Question: I'm using <URL>, and trying to customize the pagination buttons by putting numbers in the circles. I ended up making a sprite with 4 circles to do this.
It's currently working for the 1 button, but I'm unsure on how to make numbers 2-4 show up. <URL>. I think I'm stuck logically at this point. Any suggestions would be great.
'''
.slidesjs-pagination li a {
display: block;
width: 102px;
height: 0;
padding-top: 102px;
background-image: url(img/buttons.png);
background-position: 0 0;
float: left;
overflow: hidden;
}
.slidesjs-pagination li a.active,
.slidesjs-pagination li a:hover.active {
background-position: 0 -102px;
}
.slidesjs-pagination li a:hover {
background-position: 0 -204px;
}
/* Don't worry much about this jQuery, I found it in the plugin, it seems to be
producing the number based on how many images there are. Although this isn't what
I want to do anymore, since I know I have 4 images. */
if (this.options.pagination.active) {
i = e("<ul>", {
"class": "slidesjs-pagination"
}).appendTo(n);
e.each(new Array(this.data.total), function (t) {
var n, r;
n = e("<li>", {
"class": "slidesjs-pagination-item"
}).appendTo(i);
r = e("<a>", {
href: "#",
"data-slidesjs-item": t,
html: t + 1
}).appendTo(n);
return r.click(function (t) {
t.preventDefault();
a.stop(!0);
return a.goto(e(t.currentTarget).attr("data-slidesjs-item") * 1 + 1)
})
})
}
'''
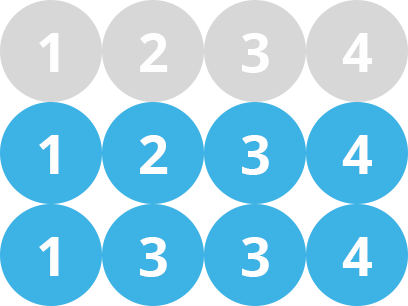
Answer: Problem is, you need to increase the background-position x property to move the sprite sideways. Using css3 :nth-child() selector gives you this:
'''
.slidesjs-pagination-item:nth-child(2) a {
background-position: -102px 0 !important;
}
.slidesjs-pagination-item:nth-child(3) a {
background-position: -204px 0 !important;
}
.slidesjs-pagination-item:nth-child(4) a {
background-position: -306px 0 !important;
}
'''
You must also add rules for active state and hover
'''
.slidesjs-pagination-item:nth-child(2) a.active,
.slidesjs-pagination-item:nth-child(2) a.:hover.active {
background-position: -102px -102px !important;
}
.slidesjs-pagination-item:nth-child(2) a:hover {
background-position: -102px -204px !important;
}
/* add rules for 3 and 4 */
'''
Simpler css code would use background-position-x instead, but it is not standard css. Using this means you don't need to set active and hover states..
'''
.slidesjs-pagination-item:nth-child(2) a {
background-position-x: -102px !important;
}
/* add rules for 3 and 4 */
'''
The :nth-child() selector is supported in all major browsers, except IE8 and earlier.
But if I were you, I'd change the css to this to get the same result:
'''
.slidesjs-pagination li a {
display: block;
width: 102px;
height: 102px;
float: left;
overflow: hidden;
background-color: lightgray;
border-radius: 50%;
text-align: center;
color: white
}
.slidesjs-pagination li a.active,
.slidesjs-pagination li a:hover {
background-color: #59F
}
'''
border-radius: 50% makes a square block item round..